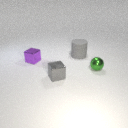
small purple metal cube to the left of small gray metal cube